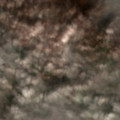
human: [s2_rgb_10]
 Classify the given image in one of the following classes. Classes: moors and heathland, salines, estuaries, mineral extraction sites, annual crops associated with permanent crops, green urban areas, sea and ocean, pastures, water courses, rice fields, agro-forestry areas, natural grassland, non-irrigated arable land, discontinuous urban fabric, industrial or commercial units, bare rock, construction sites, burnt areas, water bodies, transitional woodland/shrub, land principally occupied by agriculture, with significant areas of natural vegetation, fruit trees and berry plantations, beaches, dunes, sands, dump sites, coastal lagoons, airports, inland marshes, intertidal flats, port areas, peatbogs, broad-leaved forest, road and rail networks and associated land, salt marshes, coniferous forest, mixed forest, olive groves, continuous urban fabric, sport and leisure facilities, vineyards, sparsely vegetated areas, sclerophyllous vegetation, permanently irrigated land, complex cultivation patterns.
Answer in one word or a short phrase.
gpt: non-irrigated arable land, complex cultivation patterns, land principally occupied by agriculture, with significant areas of natural vegetation, broad-leaved forest, transitional woodland/shrub